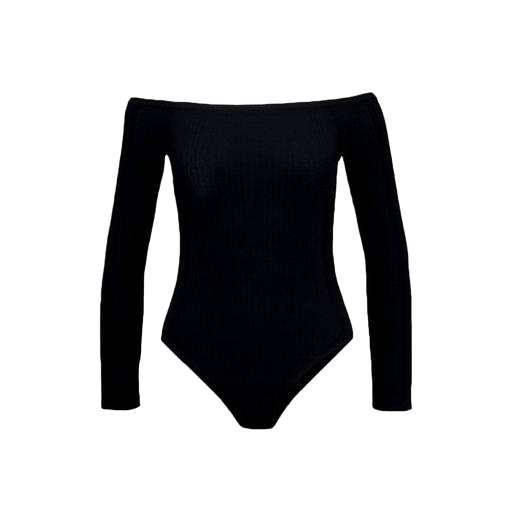
black mira cape-effect bodysuit, black one piece, black tall slinky off shoulder bardot body, white background